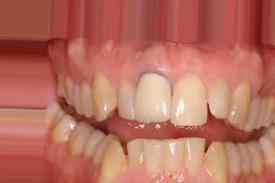
Condition: Tooth Discoloration